Field crop: maize
Growth stage: 1
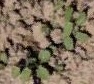
Species: convolvulus